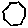
Label: hexagon